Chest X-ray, PA view. Patient: 65 years old, sex M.
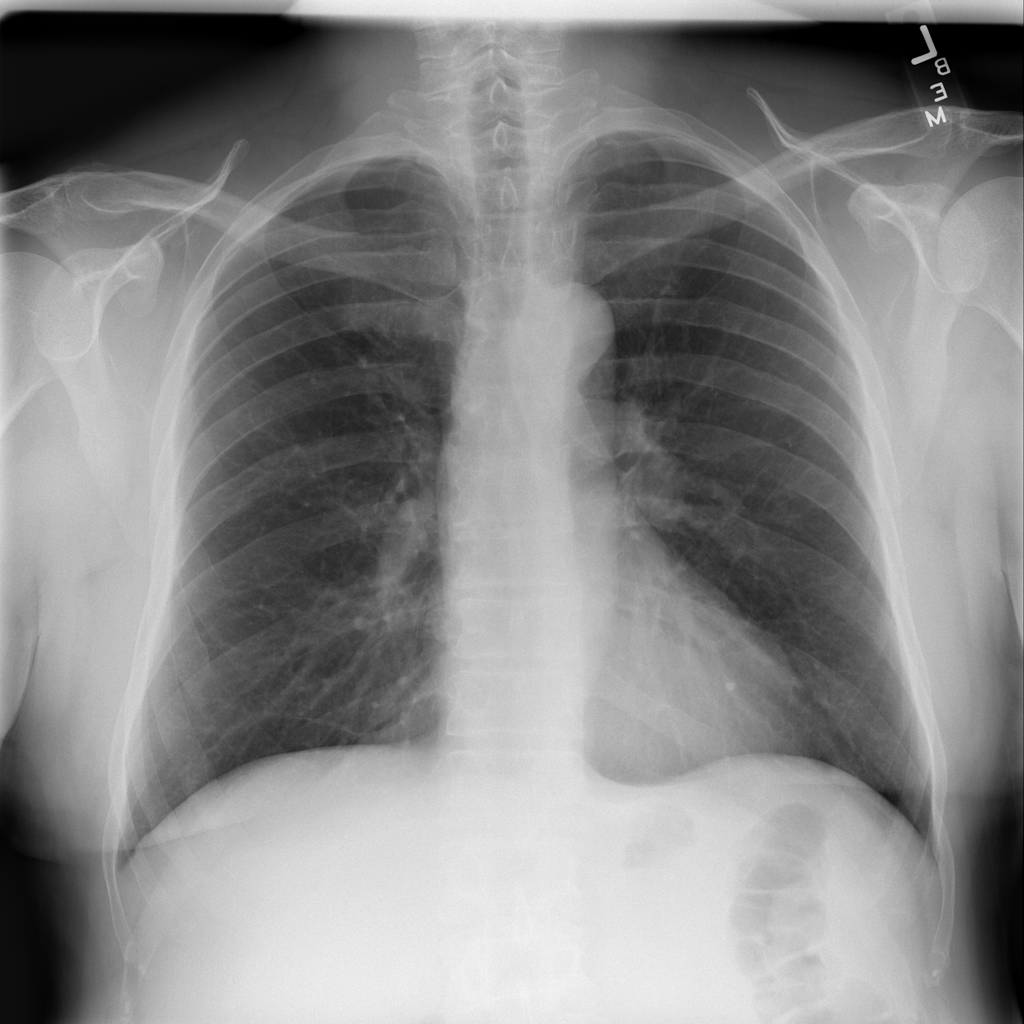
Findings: No Finding